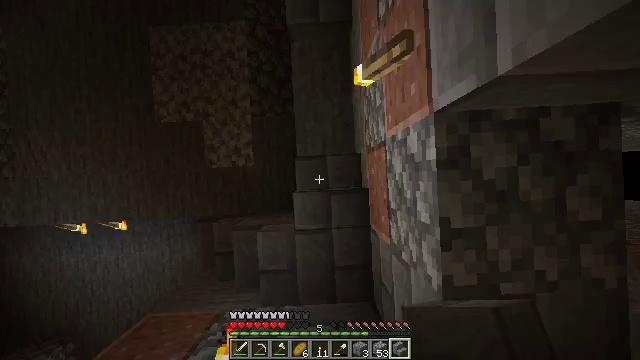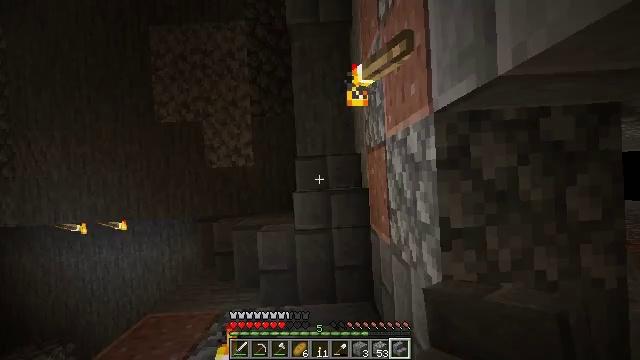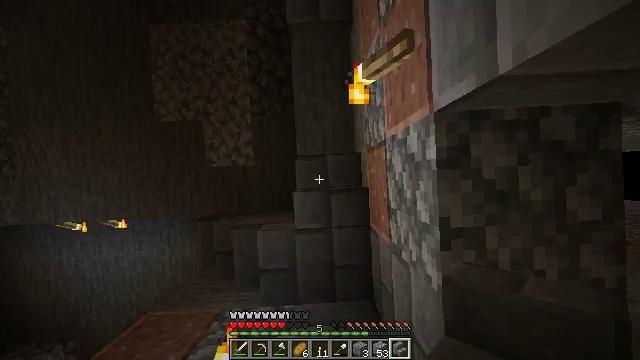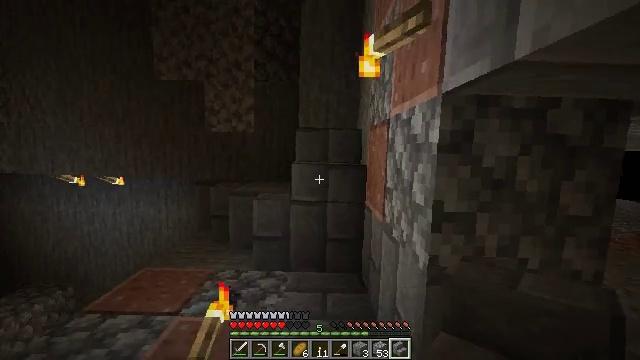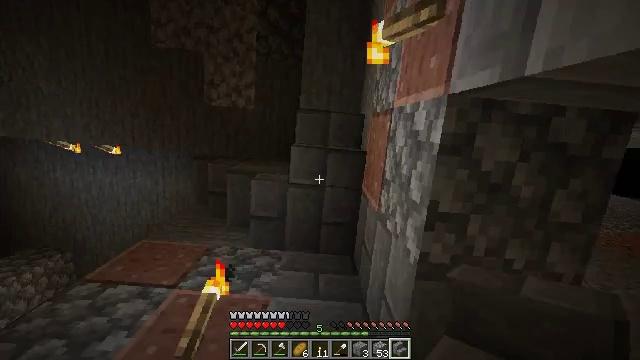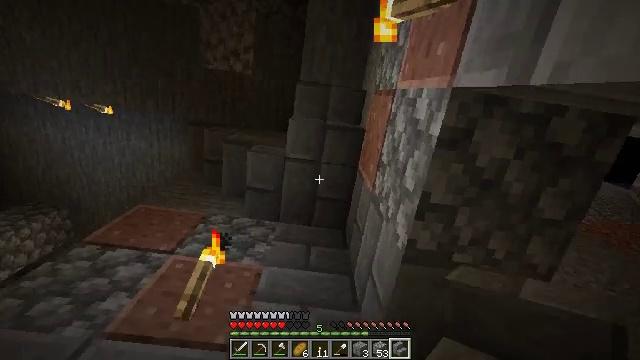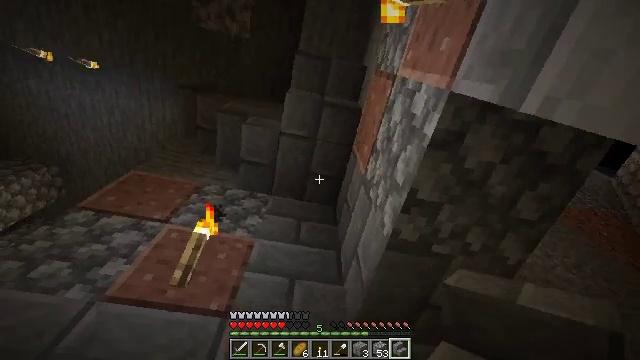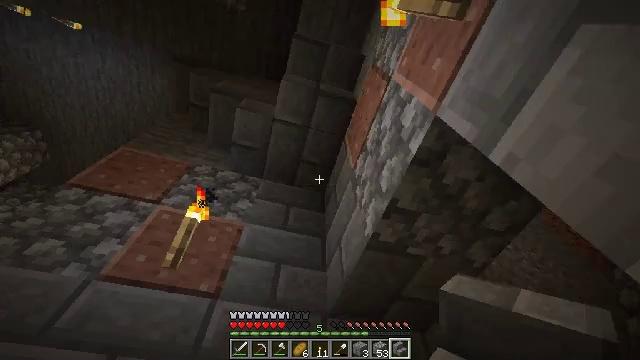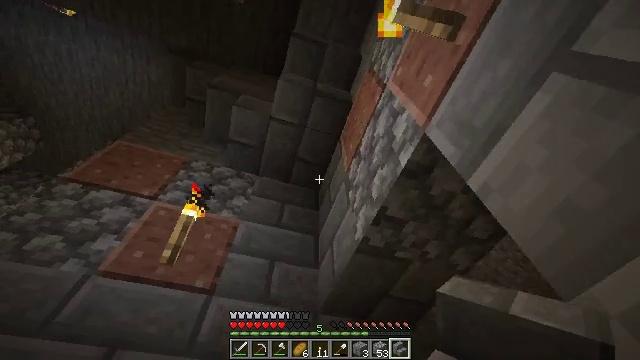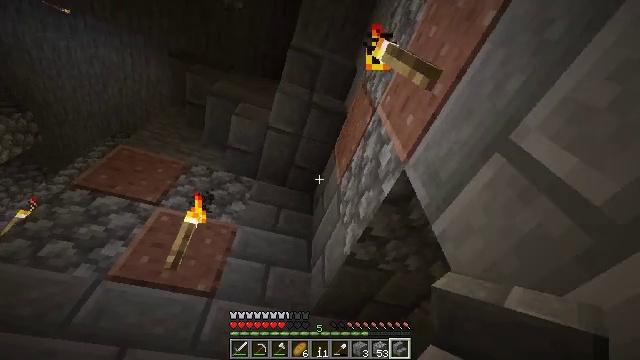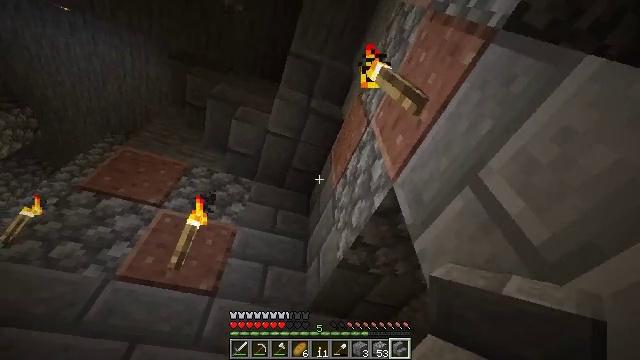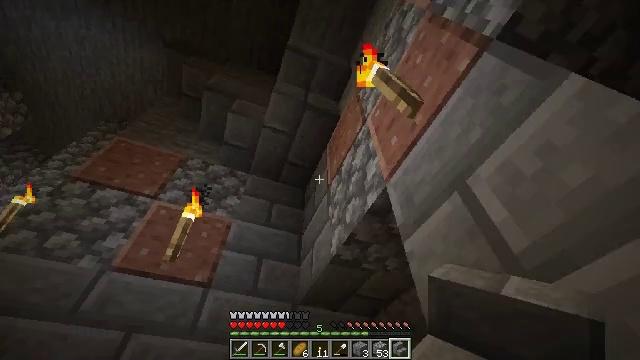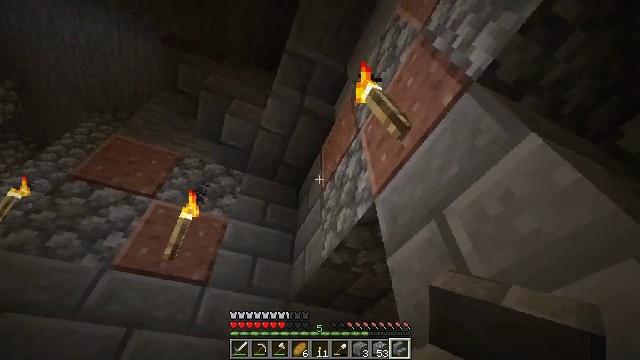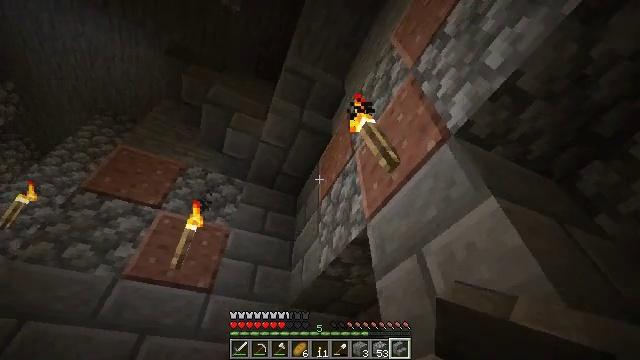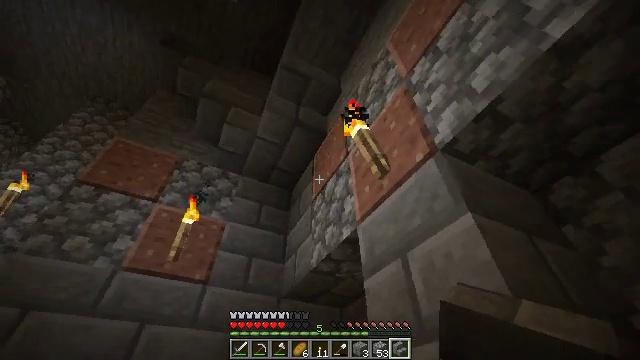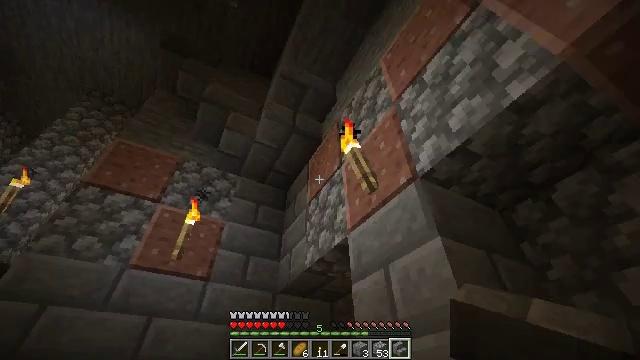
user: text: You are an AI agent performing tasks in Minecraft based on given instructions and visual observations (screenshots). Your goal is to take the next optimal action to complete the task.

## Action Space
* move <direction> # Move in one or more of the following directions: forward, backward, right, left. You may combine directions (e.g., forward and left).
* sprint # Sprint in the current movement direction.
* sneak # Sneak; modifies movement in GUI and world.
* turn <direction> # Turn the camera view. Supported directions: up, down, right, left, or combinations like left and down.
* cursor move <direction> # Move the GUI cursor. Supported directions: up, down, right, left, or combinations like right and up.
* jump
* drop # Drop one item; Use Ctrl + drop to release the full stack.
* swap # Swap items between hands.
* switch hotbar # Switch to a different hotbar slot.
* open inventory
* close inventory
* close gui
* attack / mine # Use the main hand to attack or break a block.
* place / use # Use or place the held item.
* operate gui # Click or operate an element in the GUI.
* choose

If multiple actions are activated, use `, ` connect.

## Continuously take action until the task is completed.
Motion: motion action
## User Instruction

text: Mine stripped acacia log.
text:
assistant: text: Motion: no_op
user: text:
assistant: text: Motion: no_op
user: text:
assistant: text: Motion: turn right and down
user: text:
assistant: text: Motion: move back, turn right and down
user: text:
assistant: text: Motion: move back, turn right and down
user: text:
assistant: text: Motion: move back, turn right and down
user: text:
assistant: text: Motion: move back, turn right and down
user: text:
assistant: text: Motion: move back, turn right and down
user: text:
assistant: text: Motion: move back, turn right and down
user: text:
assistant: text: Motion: move back, turn down
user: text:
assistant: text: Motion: move back, turn right and down
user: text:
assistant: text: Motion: move back, turn right and down
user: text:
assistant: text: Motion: move back, turn right and down
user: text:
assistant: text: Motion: move back, turn right and down
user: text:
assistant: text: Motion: move back, turn right and down
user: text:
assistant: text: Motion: move back, turn right and down
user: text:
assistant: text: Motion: move back, turn right and down
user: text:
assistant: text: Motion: move back, turn down
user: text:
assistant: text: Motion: move back, turn down
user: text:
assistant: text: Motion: move back, turn down
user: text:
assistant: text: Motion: move back
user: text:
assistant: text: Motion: move back
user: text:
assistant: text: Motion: move back
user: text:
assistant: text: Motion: move back
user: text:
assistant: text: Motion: move back
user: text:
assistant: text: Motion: move back
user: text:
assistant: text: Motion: move back
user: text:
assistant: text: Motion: move back, turn right and down
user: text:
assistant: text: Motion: move back, turn right
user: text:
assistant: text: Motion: move back, turn right